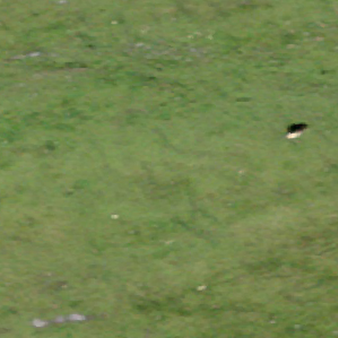
Label: other